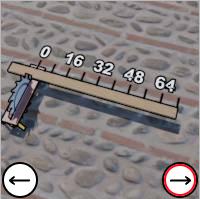
Task: length
Answer: 72
First scale value: 16.0